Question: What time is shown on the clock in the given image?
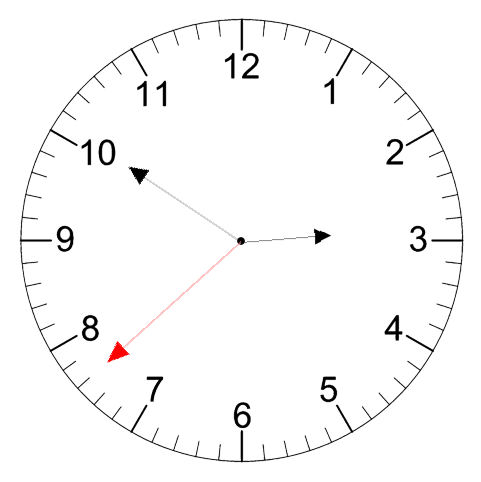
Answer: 02:50:38